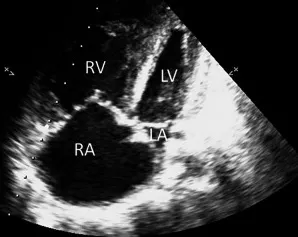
(B) Transthoracic echocardiography after PLAD implantation: recovery of RV function and LV volume conditioning.
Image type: radiology (ultrasound)